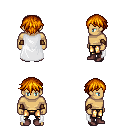
a pixel art fantasy rpg character, male body template, human, tanned skin, white cape, gold greaves, dark blonde short bangs hairstyle, cloth bracers, maroon shoes, four views (front, back, left, right), 2x2 character sprite sheet, small pixel art, hard edges, no anti-aliasing